The plot shows how the frequency content of a bearing vibration signal evolves over time (STFT spectrogram). Diagnose the bearing from this image, choosing from: normal, inner_race, outer_race, ball.
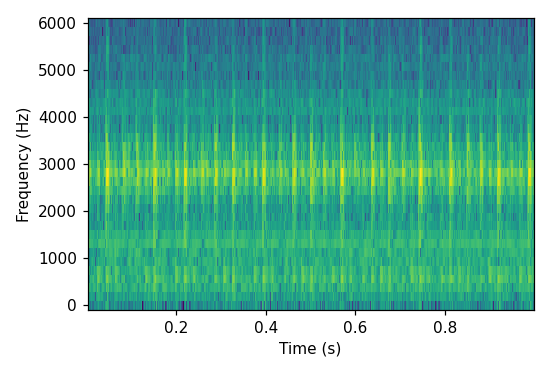
Answer: outer_race